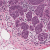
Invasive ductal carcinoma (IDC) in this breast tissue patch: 0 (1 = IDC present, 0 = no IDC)